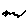
Label: zigzag